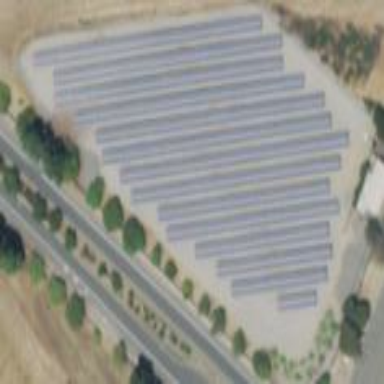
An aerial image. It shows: Solar power plant utilizing photovoltaic technology to produce electricity.